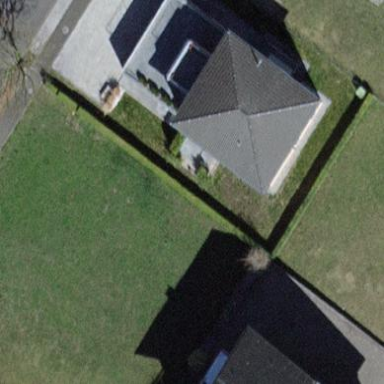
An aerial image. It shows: Detached building.